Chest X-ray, AP view. Patient: 36 years old, sex F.
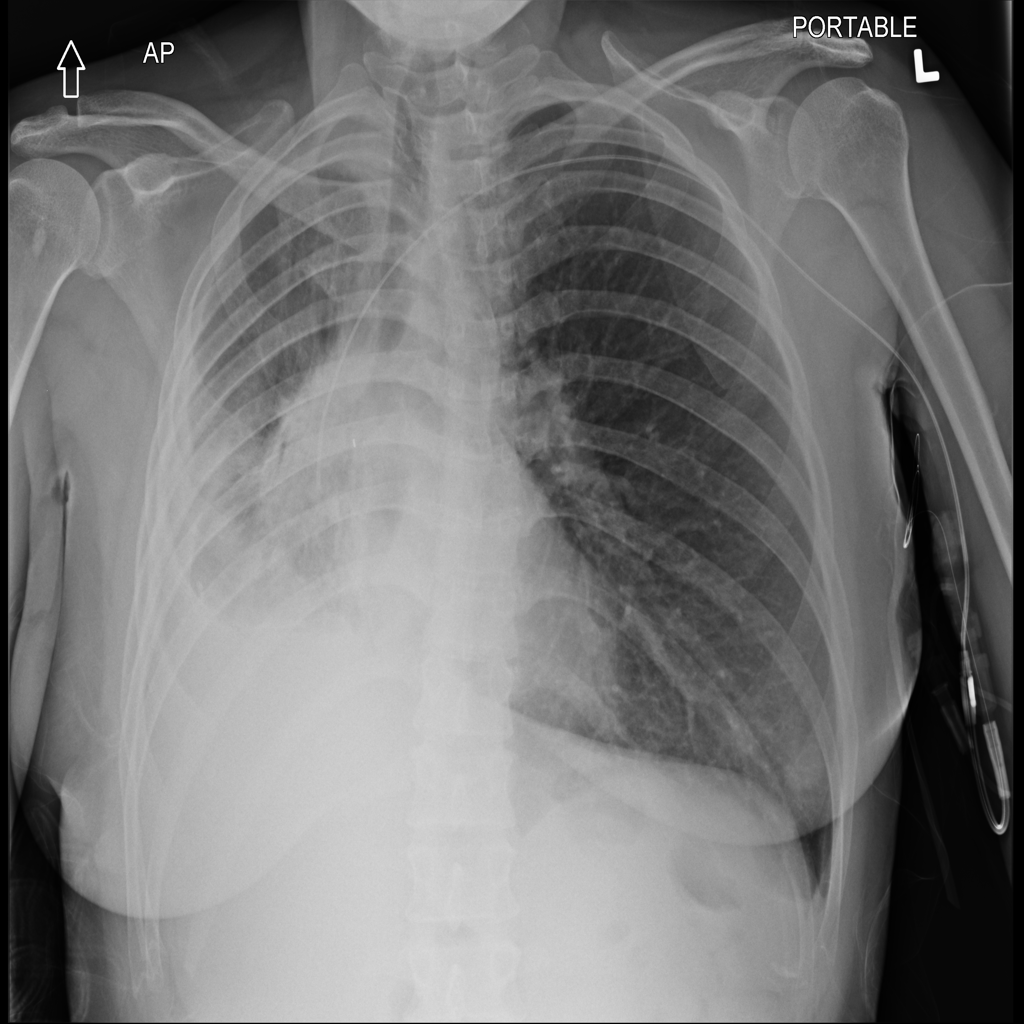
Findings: No Finding